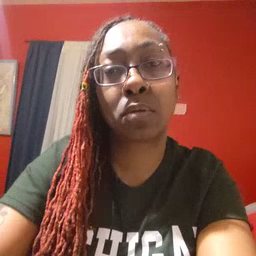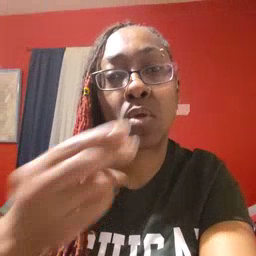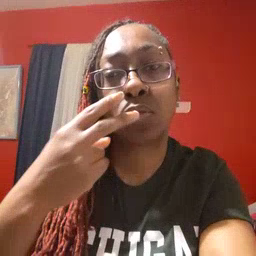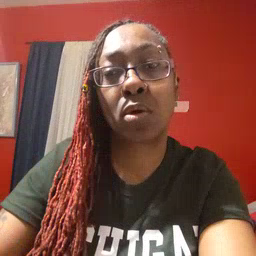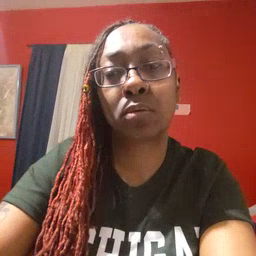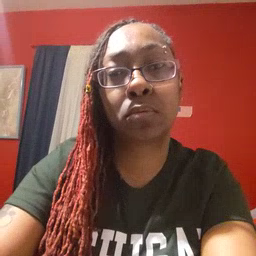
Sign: look